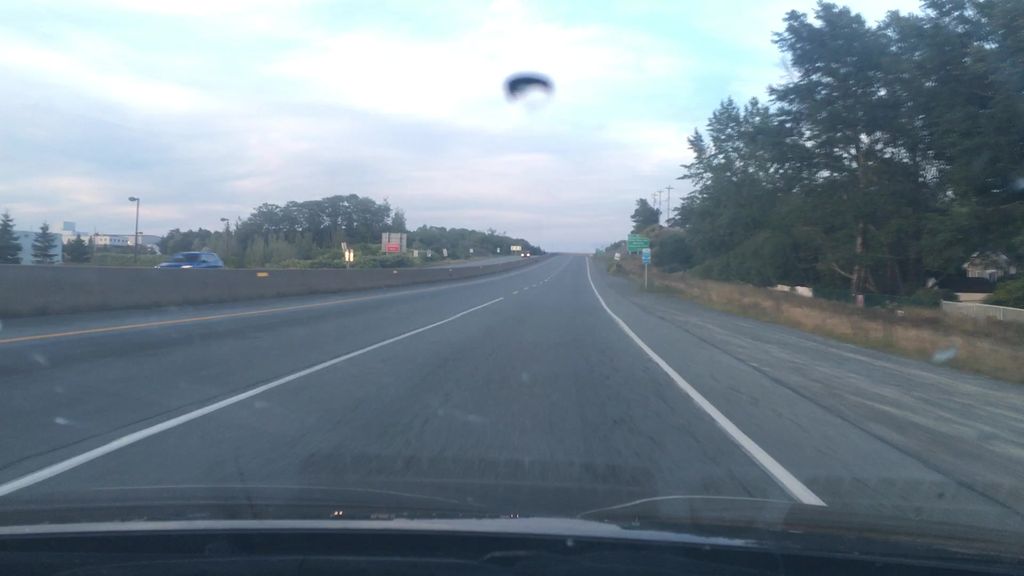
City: halifax